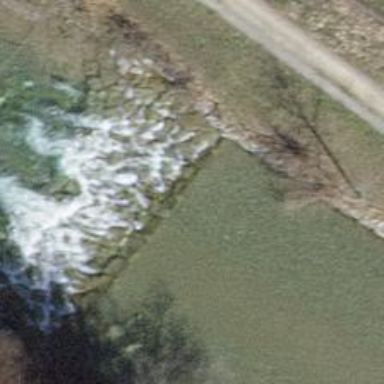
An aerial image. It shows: Weir along the waterway.